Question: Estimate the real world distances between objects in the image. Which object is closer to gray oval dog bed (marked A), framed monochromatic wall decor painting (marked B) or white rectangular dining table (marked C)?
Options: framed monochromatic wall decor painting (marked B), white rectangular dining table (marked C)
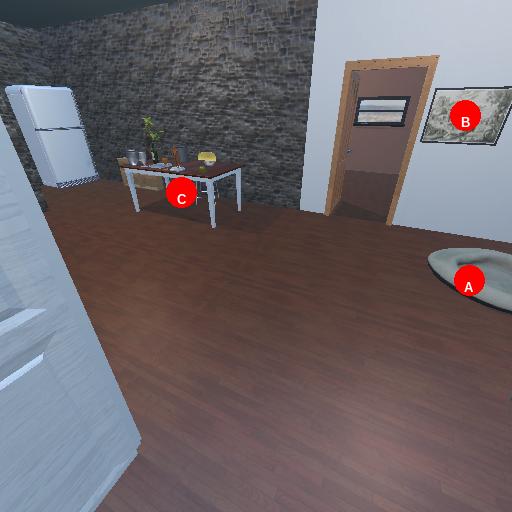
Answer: framed monochromatic wall decor painting (marked B)